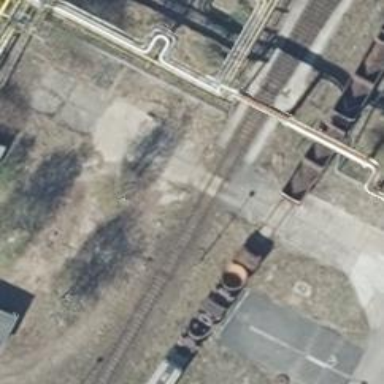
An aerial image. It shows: Railway yard used for servicing trains.